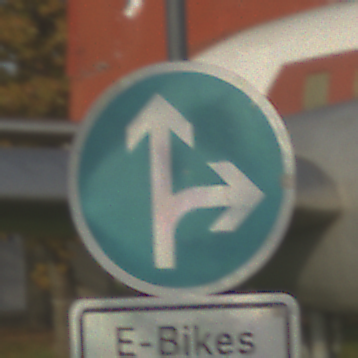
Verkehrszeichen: VorgeschriebeneFahrtrichtungGeradeausOderRechts
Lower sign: BesondereFahrzeugeUndTransportgueter13
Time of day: SunriseSunset
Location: Outdoor (Special)
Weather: Clear
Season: NotSpecified
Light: Natural